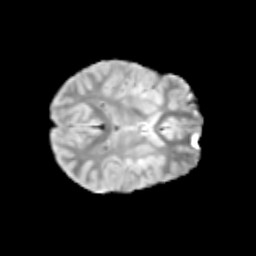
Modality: T2w
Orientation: axial
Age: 11
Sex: female
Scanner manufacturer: siemens
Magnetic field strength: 3 T
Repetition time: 3.8 s
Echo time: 0.07 s